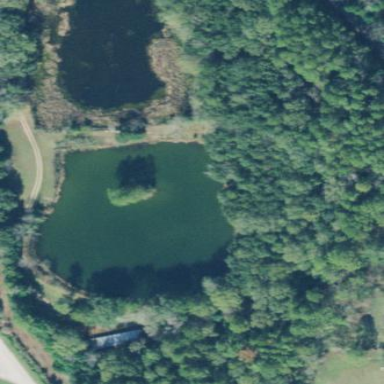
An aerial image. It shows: Beautiful lake surrounded by nature.